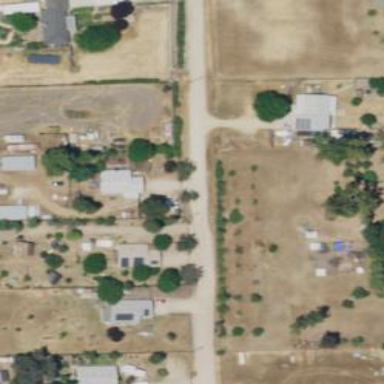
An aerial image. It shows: Driveway.